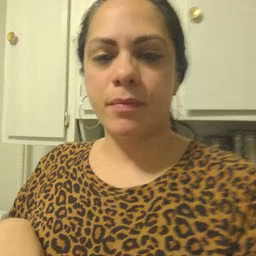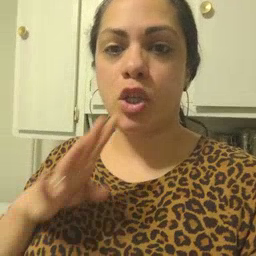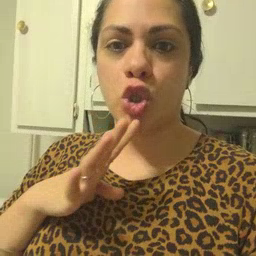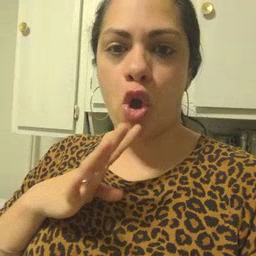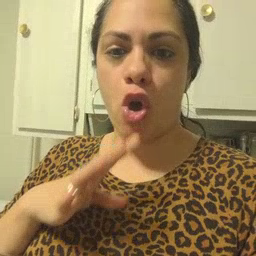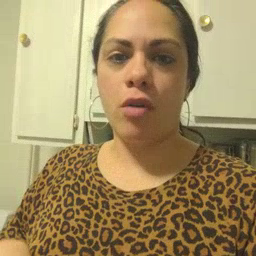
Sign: talk